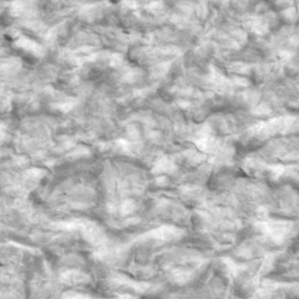
Label: non_frost